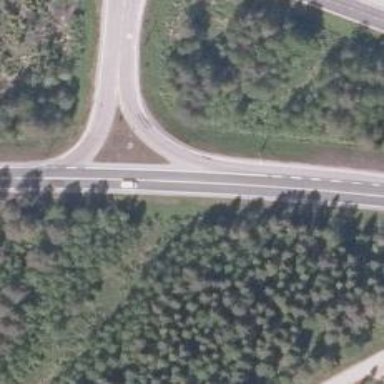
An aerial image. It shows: Trunk link highway.